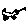
Label: cat